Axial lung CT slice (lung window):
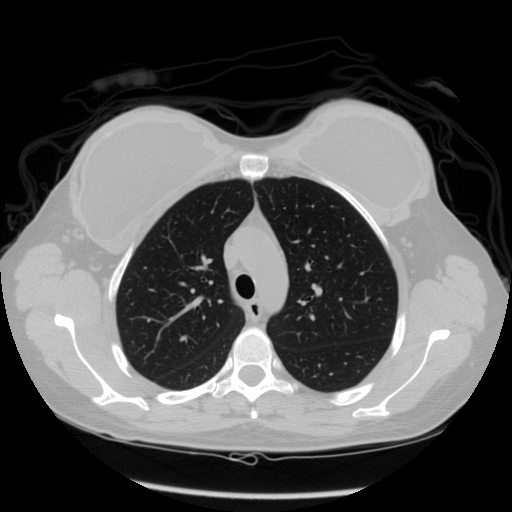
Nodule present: no